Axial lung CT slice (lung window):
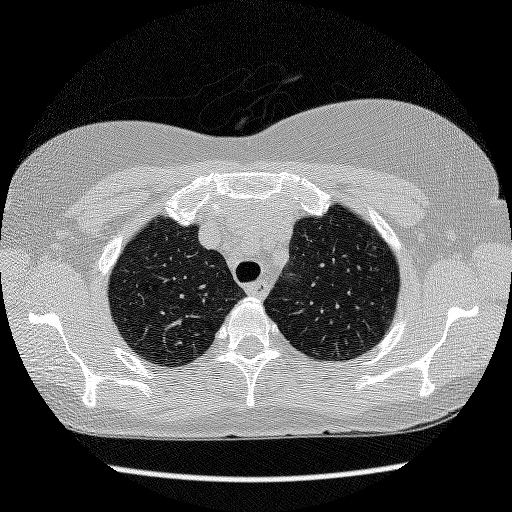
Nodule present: no